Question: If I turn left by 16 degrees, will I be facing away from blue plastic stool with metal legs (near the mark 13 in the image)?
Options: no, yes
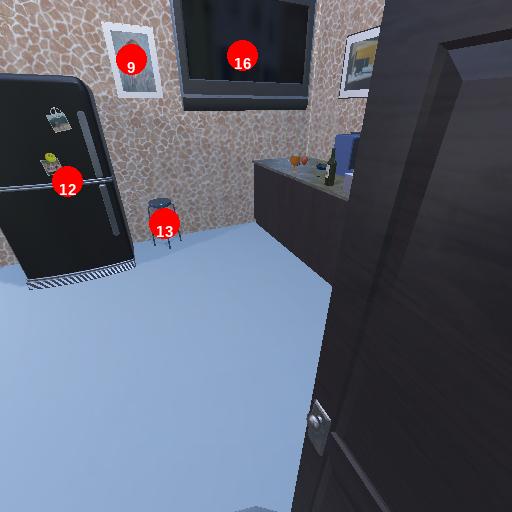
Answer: no